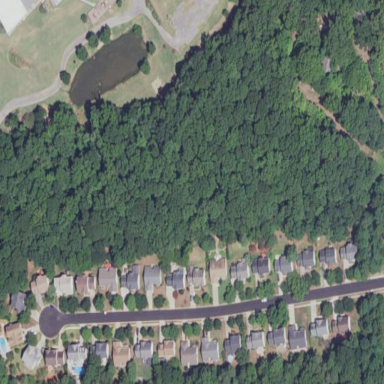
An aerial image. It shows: This residential area consists of single-family homes.